Question: I am trying to add min and max limits to a Google chart, which I generate using a Perl script from CSV data - by using <URL> for these 2 values.
Unfortunately the I-lines are not displayed at my line chart, even though I've set the min and max limits to the -100 and 100 for the sake of testing.
Only the main data is being displayed:

Can anybody please spot the error, what is wrong with my very simple test case?
Please just save the code below as an HTML-file and open in a browser:
'''
<!DOCTYPE HTML>
<html>
<head>
<script type="text/javascript" src="https://ajax.googleapis.com/ajax/libs/jquery/1/jquery.min.js"></script>
<script type="text/javascript" src="https://www.google.com/jsapi?autoload={'modules':[{'name':'visualization','version':'1','packages':['corechart']}]}"></script>
<script type="text/javascript">
var data = {"L_B8_ACLR_50_0_QPSK_1_H":{"rows":[
{"c":[{"v":"UTRA_1_DOWN"},{"v":-100},{"v":100},{"v":"-42.46912"}]},
{"c":[{"v":"E-UTRA_1_DOWN"},{"v":-100},{"v":100},{"v":"-39.9545"}]},
{"c":[{"v":"E-UTRA_1_UP"},{"v":-100},{"v":100},{"v":"-48.68408"}]},
{"c":[{"v":"UTRA_1_UP"},{"v":-100},{"v":100},{"v":"-49.45148"}]},
{"c":[{"v":"UTRA_2_UP"},{"v":-100},{"v":100},{"v":"-58.96674"}]}],
"cols":[
{"p":{"role":"domain"},"label":"MEASUREMENT","type":"string"},
{"p":{"role":"interval"},"label":"LSL","type":"number"},
{"p":{"role":"interval"},"label":"USL","type":"number"},
{"p":{"role":"data"},"label":"<PHONE>","type":"number"}]}};
function drawCharts() {
for (var csv in data) {
var x = new google.visualization.DataTable(data[csv]);
var options = {
title: csv,
width: 800,
height: 600
};
var chart = new google.visualization.LineChart(document.getElementById(csv));
chart.draw(x, options);
}
}
$(function() {
google.setOnLoadCallback(drawCharts);
});
</script>
</head>
<body>
<div id="L_B8_ACLR_50_0_QPSK_1_H"></div>
</body>
</html>
'''
(I don't want to use methods like 'addColumn' or 'addRows'. Instead I prepare my data as data structure in my Perl script and then JSON-encode and pass it to 'DataTable' ctr).
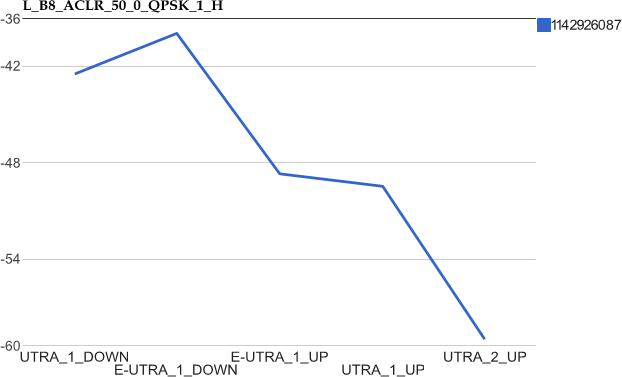
Answer: You must specify the interval-role column after the data-column. As written in the <URL> :
""
So if you change the order (and here with some smaller intervals)
'''
var data = {"L_B8_ACLR_50_0_QPSK_1_H":{"rows":[
{"c":[{"v":"UTRA_1_DOWN"},{"v":"-42.46912"},{"v":-50},{"v":-45}]},
{"c":[{"v":"E-UTRA_1_DOWN"},{"v":"-39.9545"},{"v":-50},{"v":-45}]},
{"c":[{"v":"E-UTRA_1_UP"},{"v":"-48.68408"},{"v":-50},{"v":-45}]},
{"c":[{"v":"UTRA_1_UP"},{"v":"-49.45148"},{"v":-50},{"v":-45}]},
{"c":[{"v":"UTRA_2_UP"},{"v":"-58.96674"},{"v":-50},{"v":-45}]}],
"cols":[
{"p":{"role":"domain"},"label":"MEASUREMENT","type":"string"},
{"p":{"role":"data"},"label":"<PHONE>","type":"number"},
{"p":{"role":"interval"},"label":"LSL","type":"number"},
{"p":{"role":"interval"},"label":"USL","type":"number"}
]}};
'''
..You end up with :